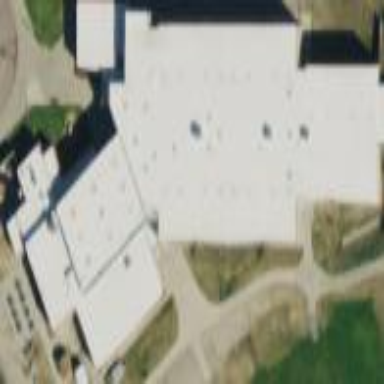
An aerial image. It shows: School building.